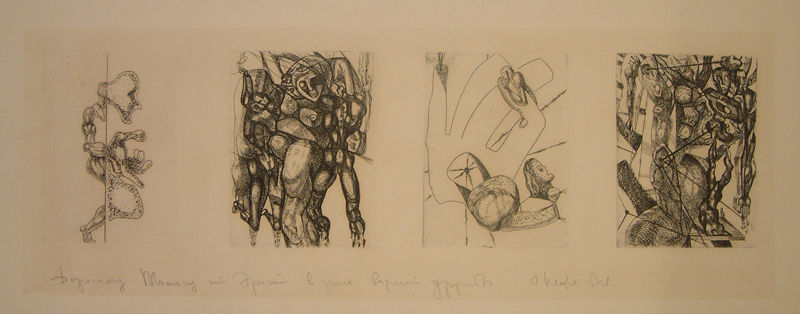
Titel: Four Etchings, Four Etchings
Künstler: Ernst Neizvestnyi (Neizvestny)
Standort: Amherst (Massachusetts, USA)
Institution: Mead Art Museum, Amherst College
Schlagwörter: zeichnung, figur, men, people, white, black, face, figures, woman, print, hand, fruit, man, drawing, black and white, shadow, etching, line, sketch, faces, abstract, human, study, pencil, form, lines, shapes, breasts, shading, picasso, shade, cubism, four, humans, kneeling, body, bodies, dali, shape, anatomy, muscles, futurist, prints, sketches, wiman, weird, surrealistic, 4, prework, drypoint